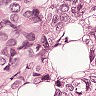
Metastatic tissue present: yes